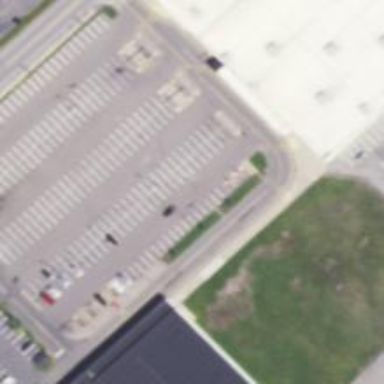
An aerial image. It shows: Parking area.